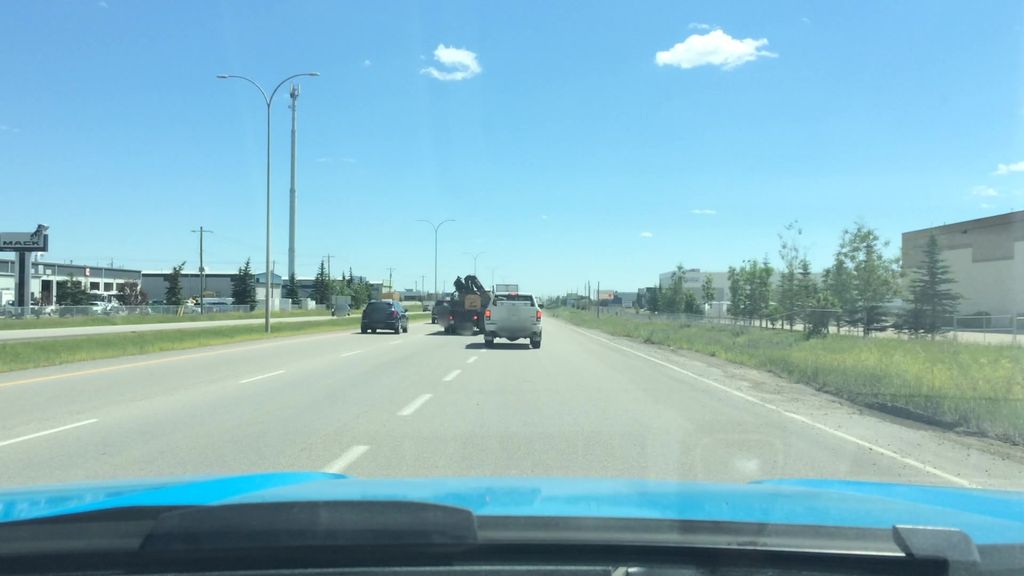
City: calgary